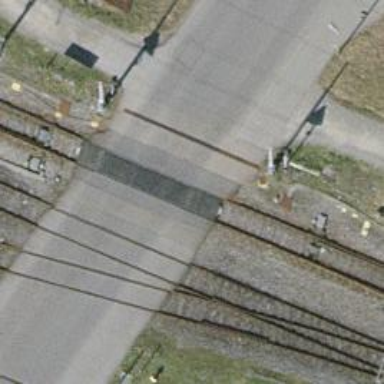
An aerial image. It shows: Level crossing with double half barrier.